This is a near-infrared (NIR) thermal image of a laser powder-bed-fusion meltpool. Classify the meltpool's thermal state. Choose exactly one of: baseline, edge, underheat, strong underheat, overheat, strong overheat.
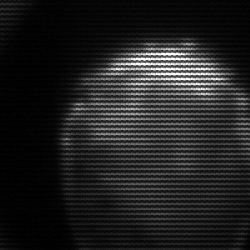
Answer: edge